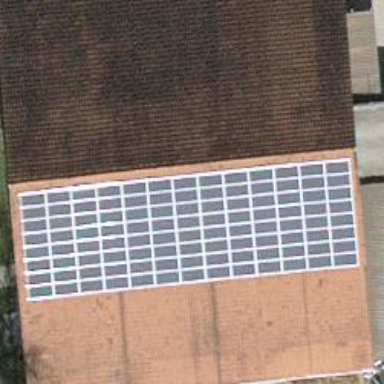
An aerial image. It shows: Solar power generator using photovoltaic panels.